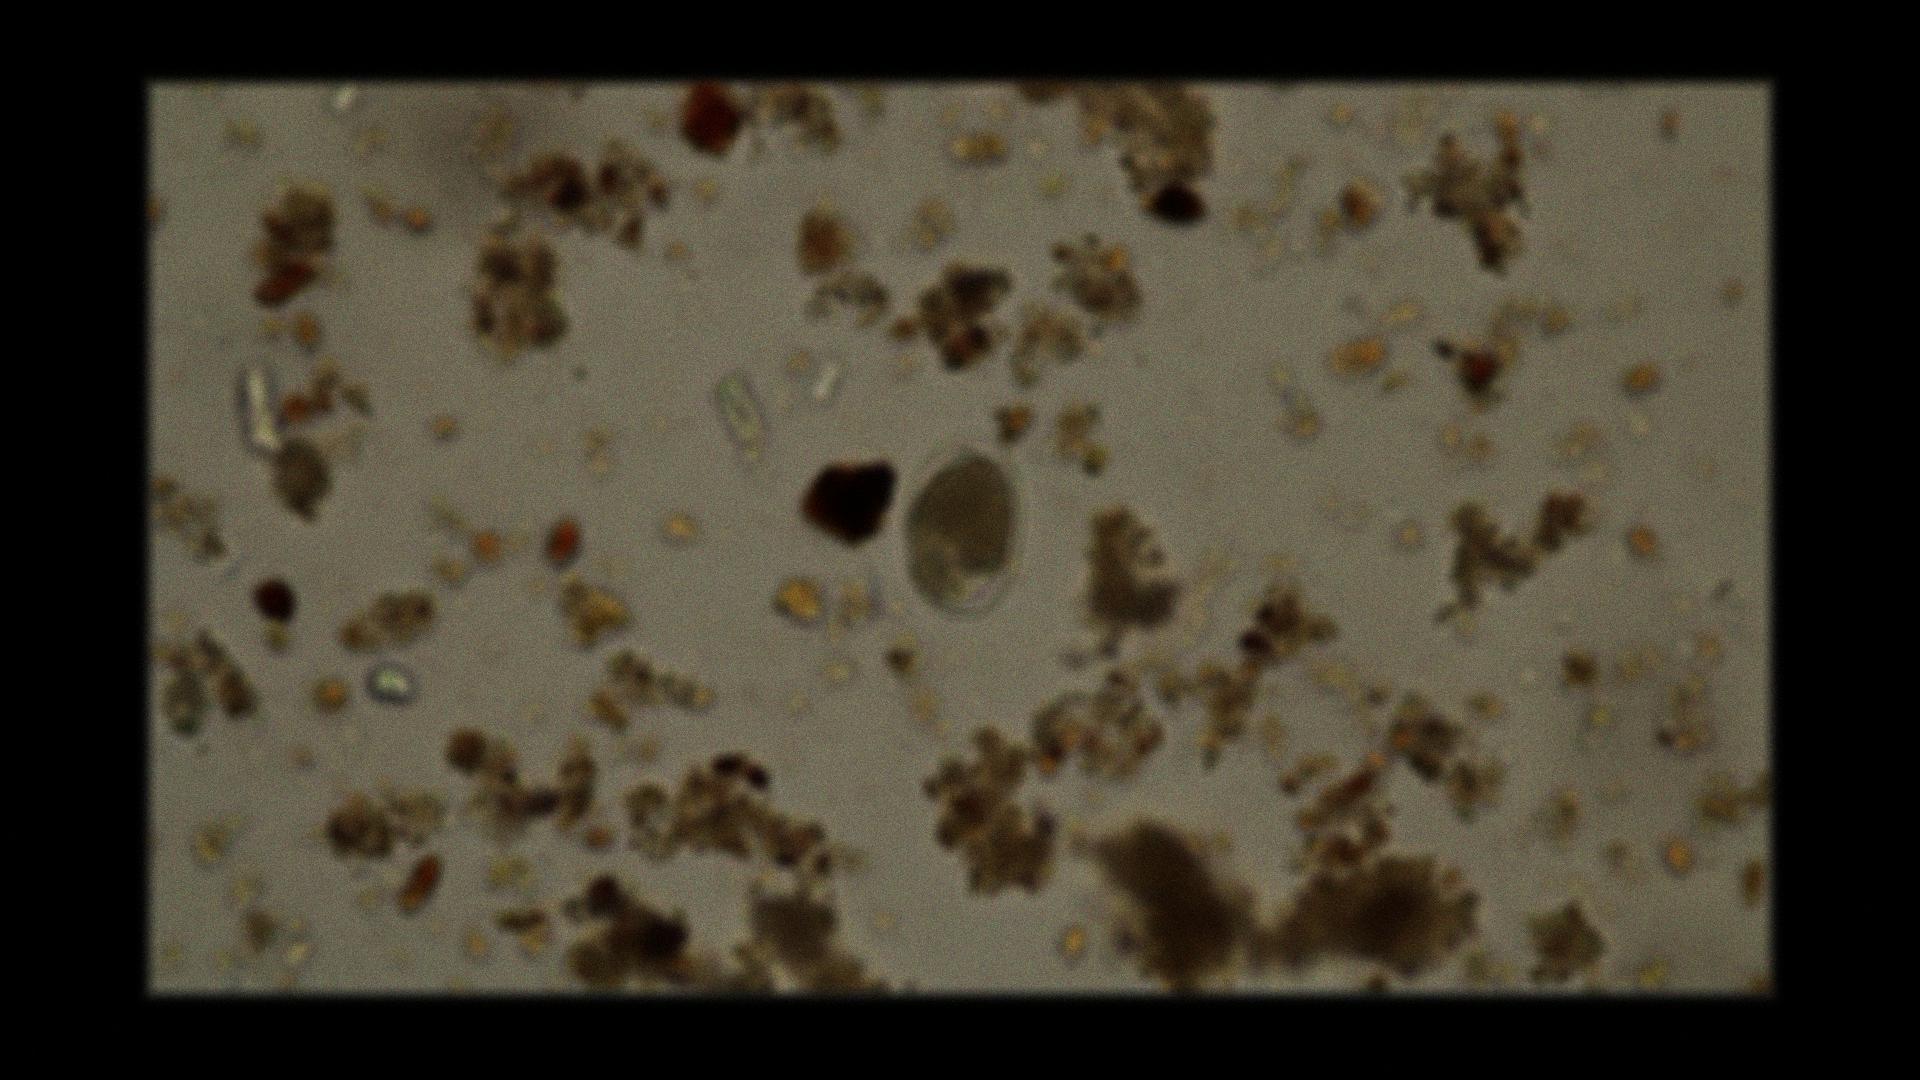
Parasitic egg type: Hookworm egg